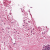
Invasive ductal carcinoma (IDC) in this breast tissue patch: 0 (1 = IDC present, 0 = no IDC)